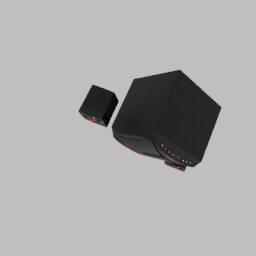
Label: electronics